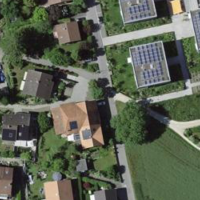
EUNIS habitat code: 54
Species observed at this site:
Leonurus cardiaca